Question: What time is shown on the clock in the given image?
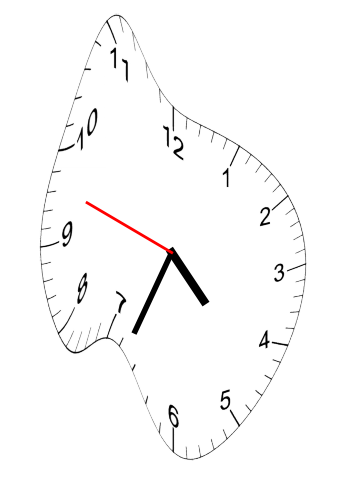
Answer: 04:33:48